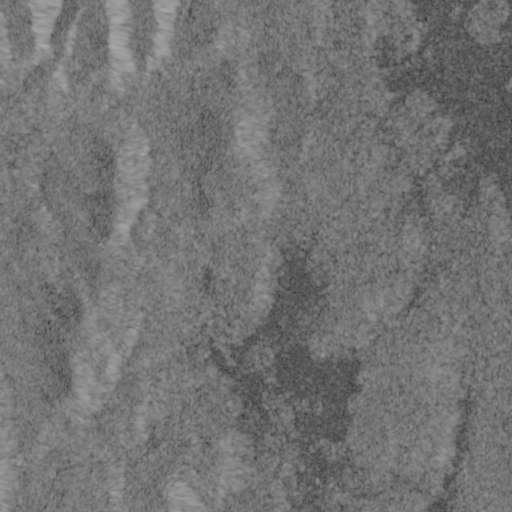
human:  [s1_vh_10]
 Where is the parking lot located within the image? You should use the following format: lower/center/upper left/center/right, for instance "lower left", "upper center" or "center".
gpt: The parking lot is located in the center right of the image.
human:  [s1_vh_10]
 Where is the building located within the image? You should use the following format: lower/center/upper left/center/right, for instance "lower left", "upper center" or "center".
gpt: The building is located in the center right of the image.
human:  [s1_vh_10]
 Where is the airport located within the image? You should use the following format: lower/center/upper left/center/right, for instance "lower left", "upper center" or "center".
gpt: There is no airport in the image.

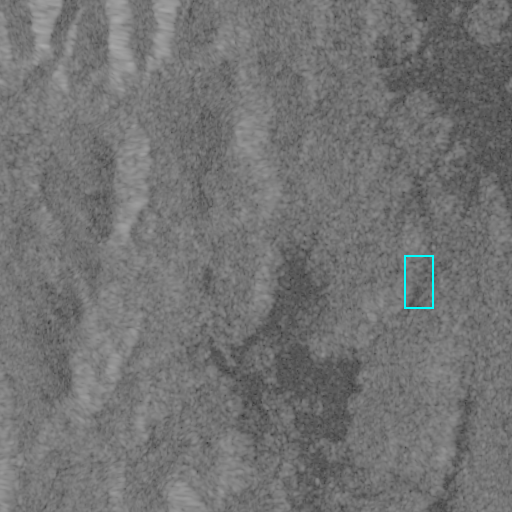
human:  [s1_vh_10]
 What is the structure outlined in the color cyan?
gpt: The structure outlined in cyan is a parking lot.
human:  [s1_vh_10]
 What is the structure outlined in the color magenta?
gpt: There is no magenta outline.